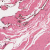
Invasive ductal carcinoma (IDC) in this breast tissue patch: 0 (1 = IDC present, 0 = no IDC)